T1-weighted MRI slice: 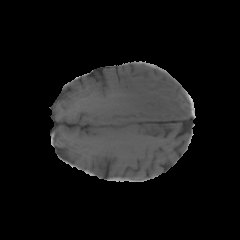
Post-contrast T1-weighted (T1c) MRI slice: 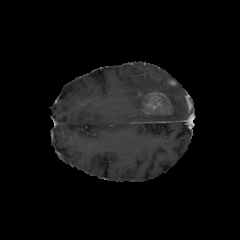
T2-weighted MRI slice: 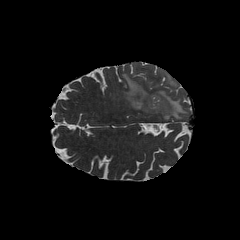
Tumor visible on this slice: yes